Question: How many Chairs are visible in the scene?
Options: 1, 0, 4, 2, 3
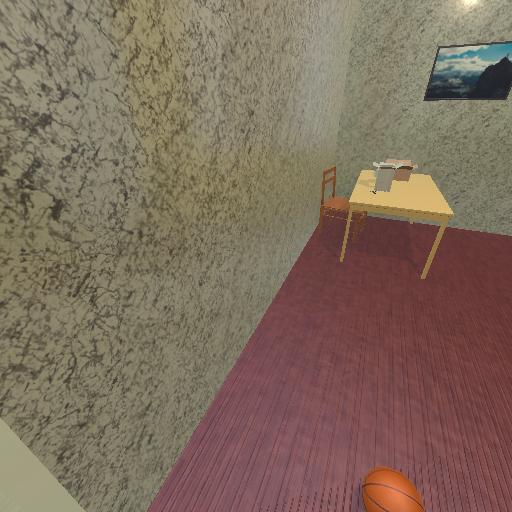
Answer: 1